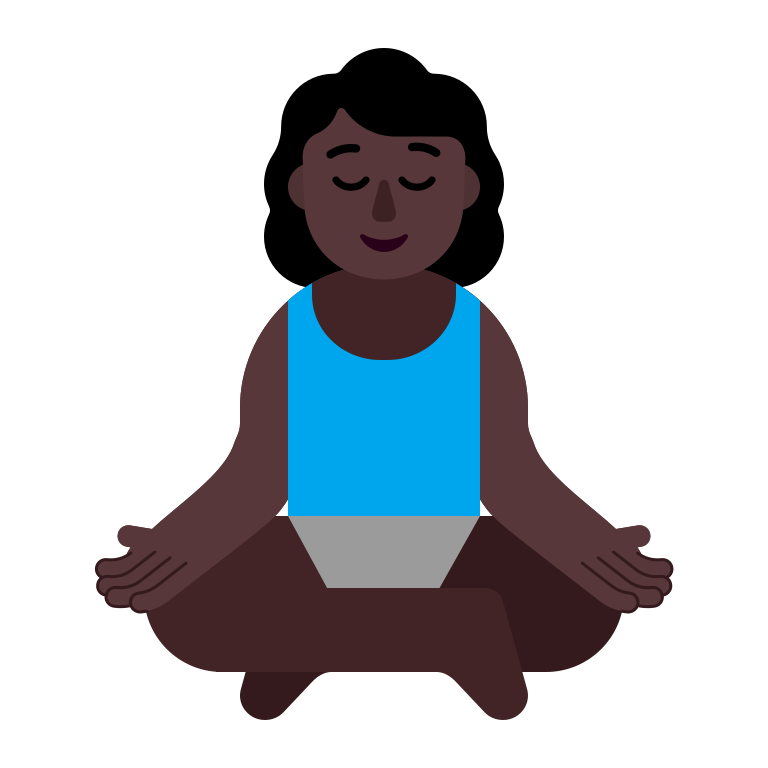
woman in lotus position flat dark